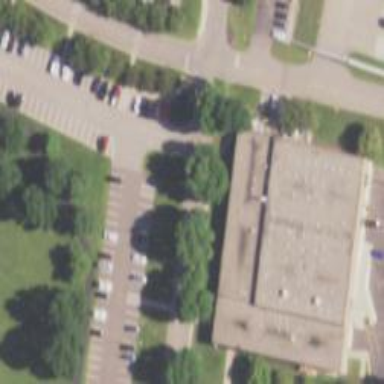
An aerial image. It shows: Warehouse building.